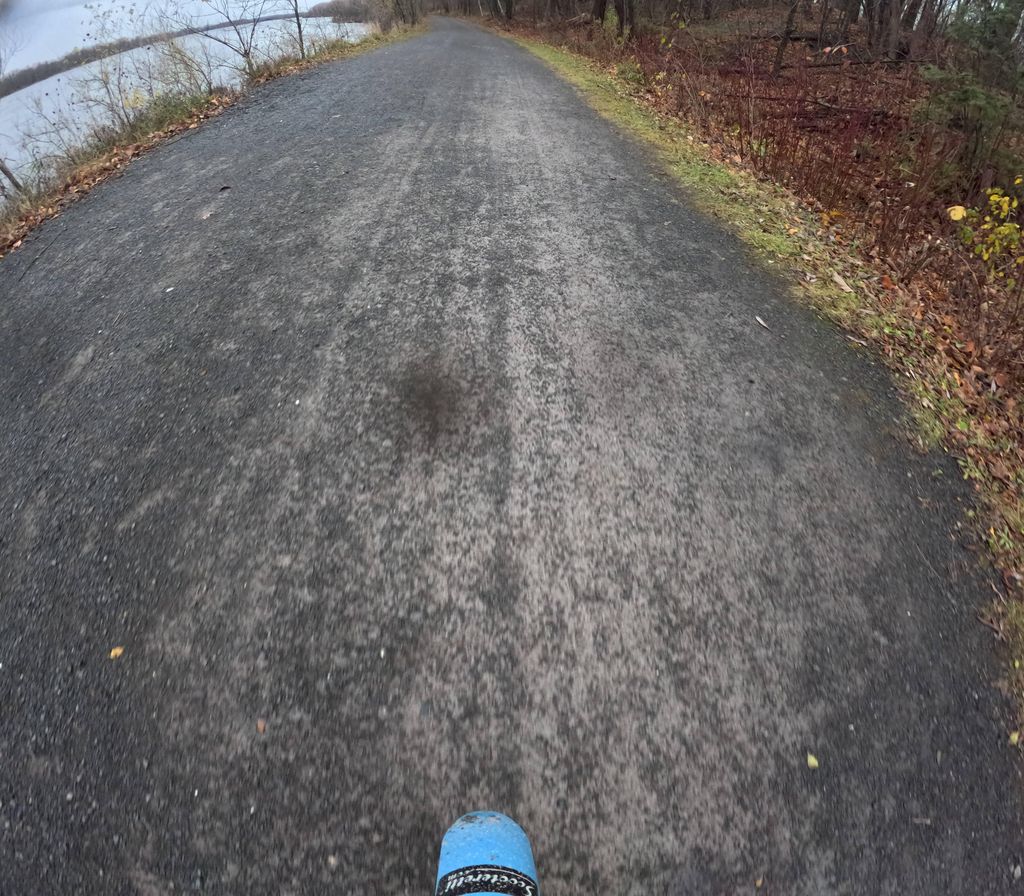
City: ottawa-gatineau